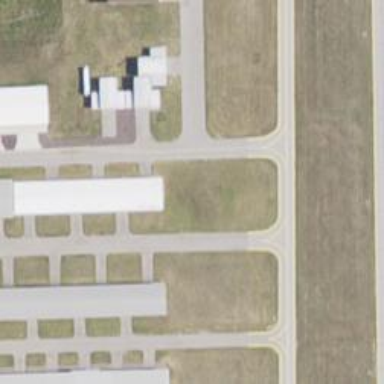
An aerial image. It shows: View of taxiway at the airport.